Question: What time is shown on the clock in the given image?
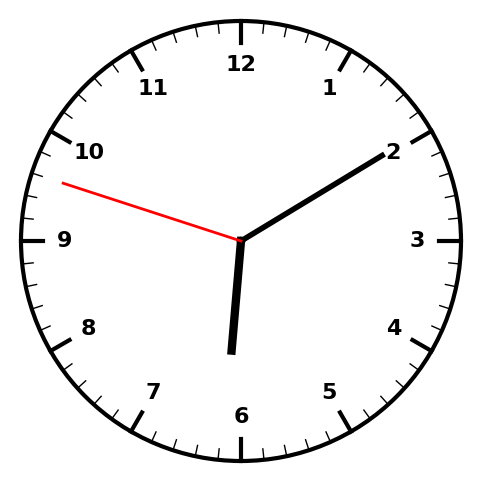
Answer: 06:09:48